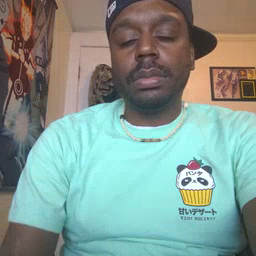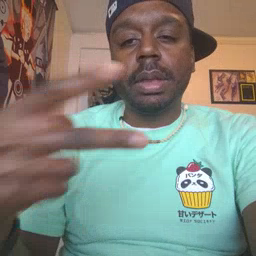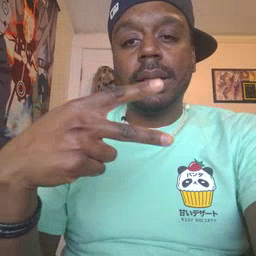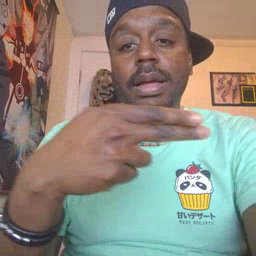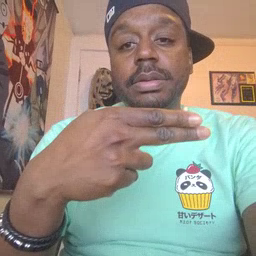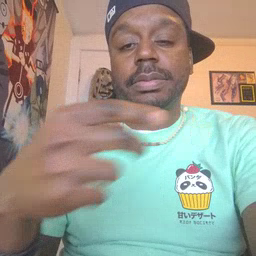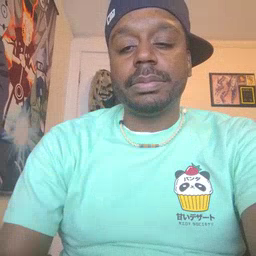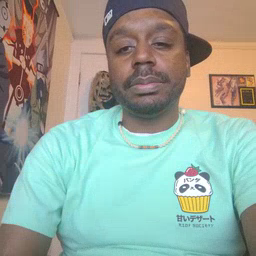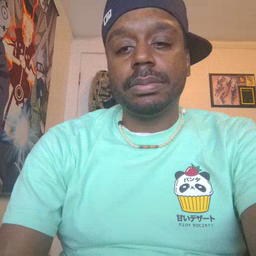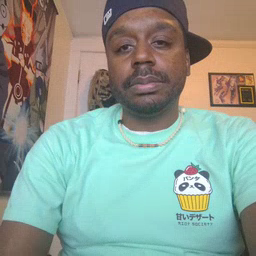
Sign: cut